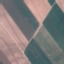
Label: AnnualCrop